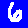
Digit: 6